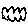
Label: cloud